Field crop: maize
Growth stage: 1
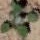
Species: chenopodium